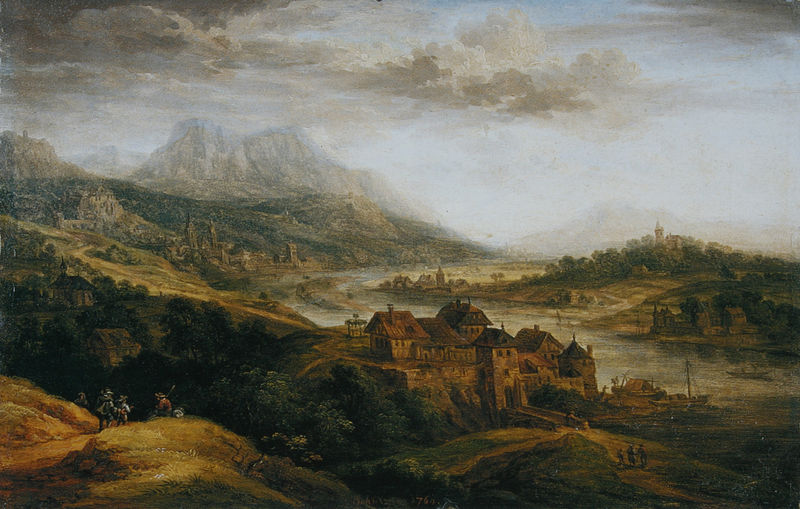
Titel: Rheinische Flusslandschaft mit ummauertem Städtchen
Künstler: Christian Georg d. Ä. Schütz
Standort: Mainz
Institution: Landesmuseum
Schlagwörter: berg, blau, gemälde, himmel, mann, schatten, wasser, weiß, wolken, bäume, fluss, grün, kirchturm, landschaft, menschen, see, stadt, ufer, braun, fenster, licht, männer, straße, ölbild, blick, gras, haus, weg, wiese, wolke, leute, stein, holland, niederlande, öl, bach, feld, felder, ferne, horizont, häuser, hügel, weite, brücke, gewässer, kirche, pfad, sträucher, wege, wiesen, insel, gold, england, tal, wald, bauern, boot, boote, kahn, kamine, pferd, pferde, reiter, turm, deutschland, aussicht, schiff, schiffe, biegung, ort, stab, mast, berge, gebirge, hang, dorf, dächer, mauer, dunst, nebel, landschaftsmalerei, rast, figuren, hafen, wagen, staffage, knie, befestigung, panorama, burg, türme, dom, festung, wälder, jäger, wanderer, mittelalter, hain, siedlung, stadtmauer, sfumato, städte, städtchen, hirten, staffagefiguren, burgen, flussbiegung, rhein, dörfer, unschärfe, wander, besfestigung, ral, rheintal, flusss, mosel, nkie, fluschiff